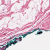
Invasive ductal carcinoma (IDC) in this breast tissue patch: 0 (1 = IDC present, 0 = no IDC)